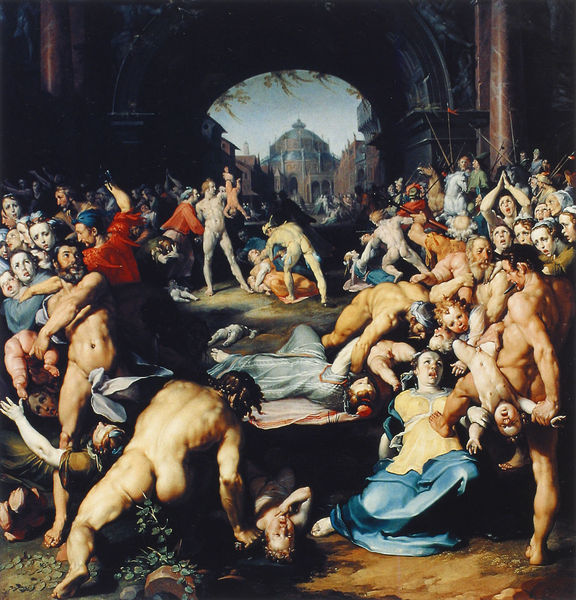
Titel: Anbetung der Hirten, Massaker der Unschuldigen, Anbetung der Weisen
Künstler: Cornelis Cornelisz van Haarlem
Institution: Haarlem, Frans Hals Museum
Schlagwörter: nackt, frauen, menschen, frau, männer, gelage, bibel, tot, kirche, kind, mutter, kinder, bogen, lanze, soldaten, schlägerei, lanzen, tempel, töten, jerusalem, tunnel, kriche, kindermord, betlehem, tötung, kindesentführung, gemetztel